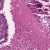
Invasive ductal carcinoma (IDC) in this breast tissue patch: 0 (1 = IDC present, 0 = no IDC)